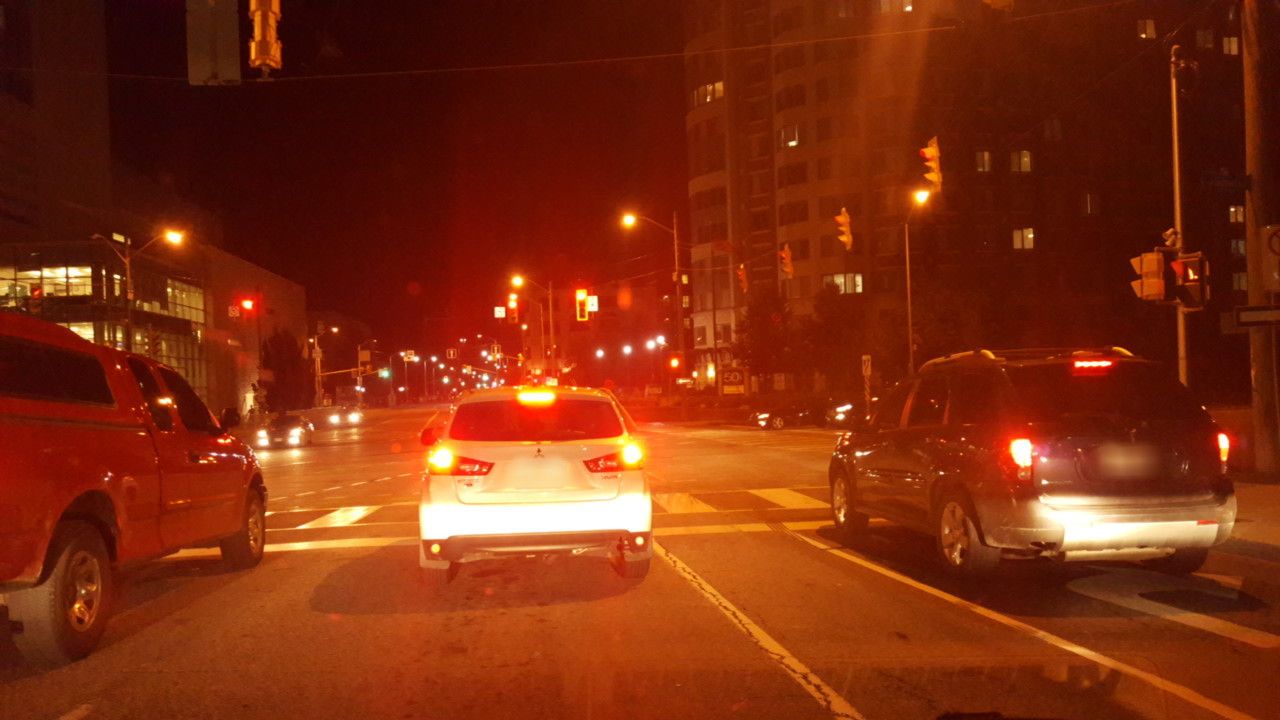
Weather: clear
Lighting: night
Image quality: good
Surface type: driving surface
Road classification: footway
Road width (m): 2.5
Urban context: urban centre
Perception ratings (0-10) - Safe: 1.3, Lively: 5.1, Beautiful: 4.8, Boring: 1.63, Depressing: 1.55, Wealthy: 5.7